Field crop: maize
Growth stage: 2
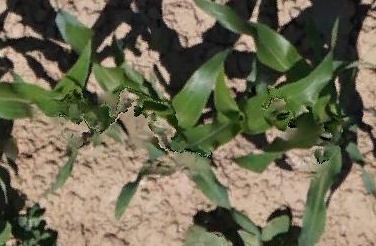
Species: maize